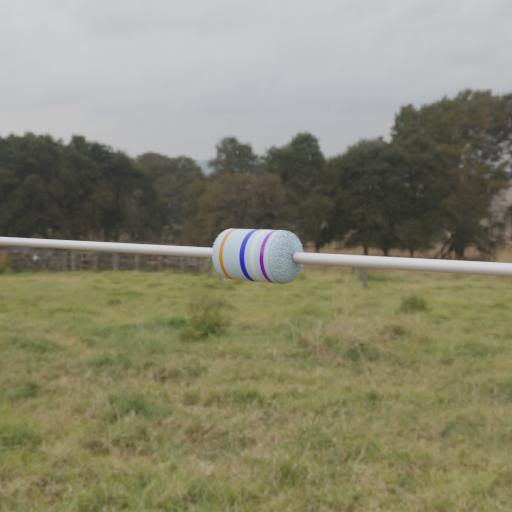
Resistor colour bands (in order): orange, blue, white, violet